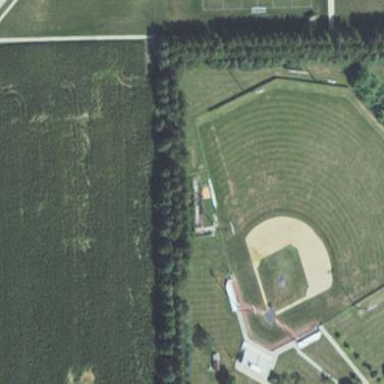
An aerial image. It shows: Baseball pitch for leisure land activities.